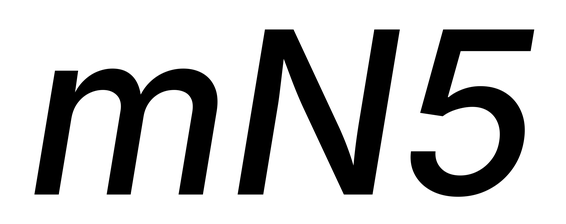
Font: Inter-Italic_Medium_Italic